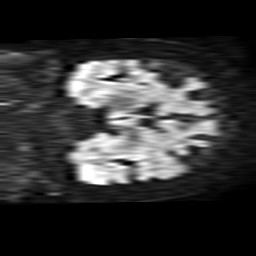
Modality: TRACE
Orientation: coronal
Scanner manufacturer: philips
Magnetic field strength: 1.5 T
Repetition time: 3.684 s
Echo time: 0.09411 s